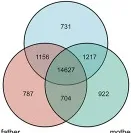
Effects of TBX5 expression on cardiomyocytes. (E) Sequence alignment between TBX5 3'-UTRs, including rs883079 and rs10850326, and microRNAs (miRNA), including hsa-miR-98-5p, hsa-miR-10a, hsa-miR-10b, and hsa-miR-182-5p. The bases on the rs883079 and rs10850326 are labeled yellow.
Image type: chart (chart)